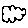
Label: cloud